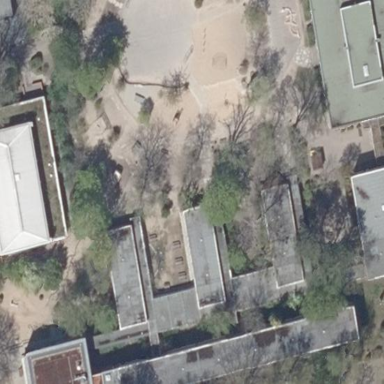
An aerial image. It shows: School.